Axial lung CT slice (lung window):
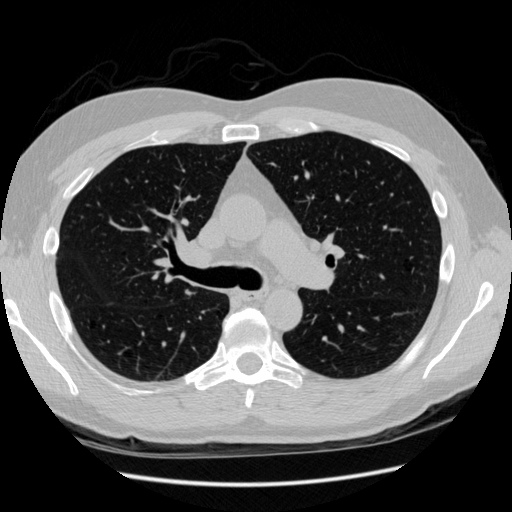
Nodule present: no